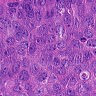
Metastatic tissue present: yes